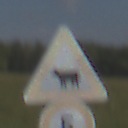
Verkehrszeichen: ViehtriebRechts
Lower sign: Geschwindigkeit5
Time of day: Midday
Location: Outdoor (Nature)
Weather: Clear
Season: NotSpecified
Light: Natural